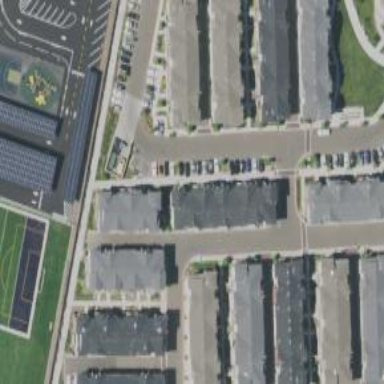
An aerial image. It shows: Living street.